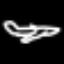
Label: airplane